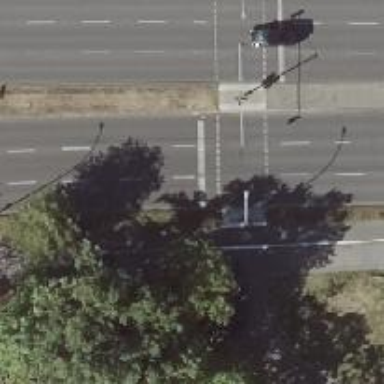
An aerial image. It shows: Road with traffic signals.